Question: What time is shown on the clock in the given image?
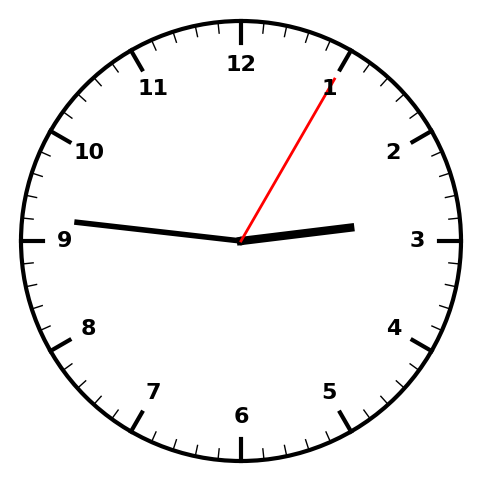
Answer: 02:46:05